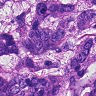
Metastatic tissue present: yes